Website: lowes
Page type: account-selection
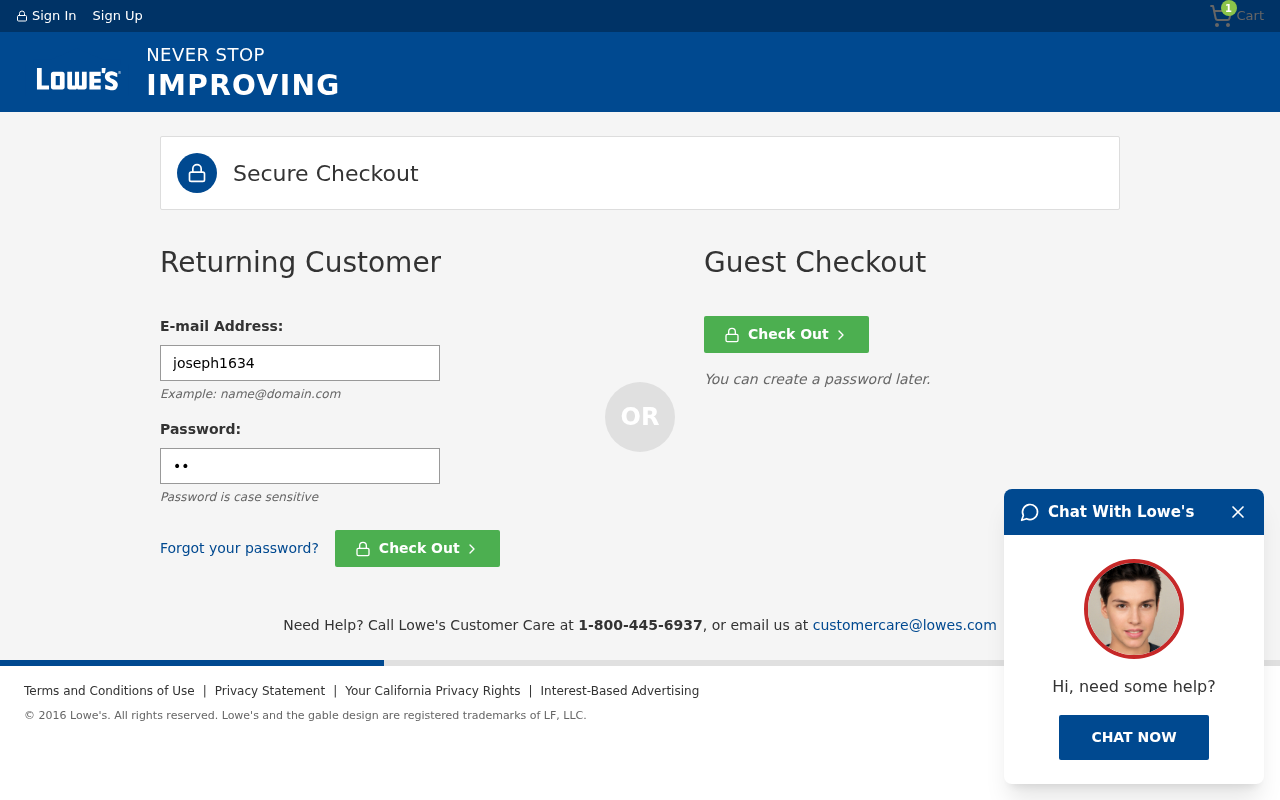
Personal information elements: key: PII_LOGIN_USERNAME
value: joseph1634
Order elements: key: ORDER_NUM_ITEMS
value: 1